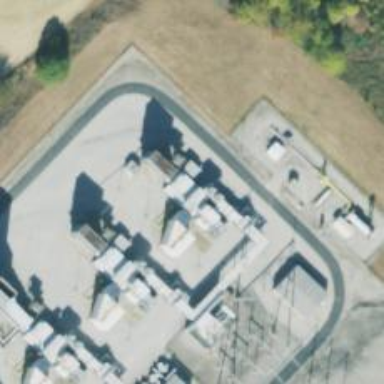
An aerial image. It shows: Generator powered by gas and oil.